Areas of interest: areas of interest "Training Institution"
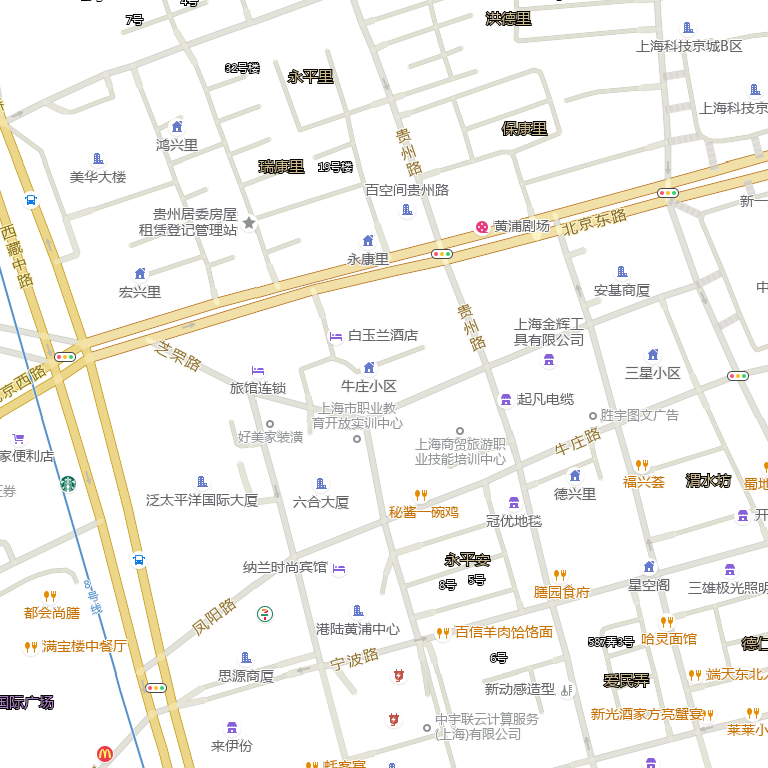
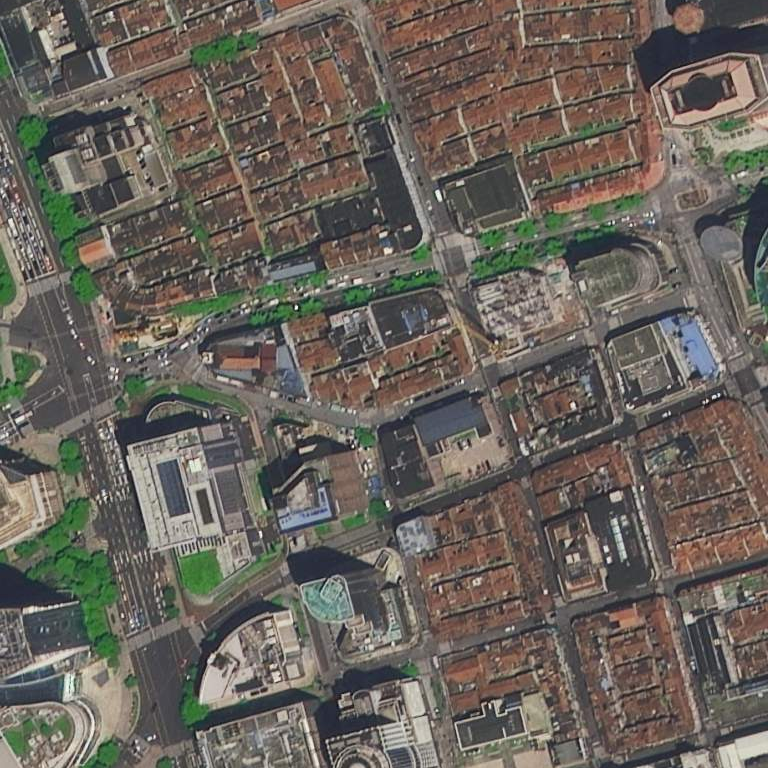